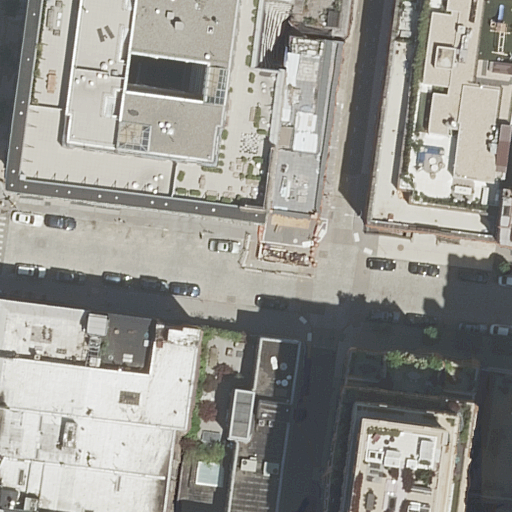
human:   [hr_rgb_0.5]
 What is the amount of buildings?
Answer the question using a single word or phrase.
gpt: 12

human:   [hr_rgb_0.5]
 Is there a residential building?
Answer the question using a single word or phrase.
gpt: yes

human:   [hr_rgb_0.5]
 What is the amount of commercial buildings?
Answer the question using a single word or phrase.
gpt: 0

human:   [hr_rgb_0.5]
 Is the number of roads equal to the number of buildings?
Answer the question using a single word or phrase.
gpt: no

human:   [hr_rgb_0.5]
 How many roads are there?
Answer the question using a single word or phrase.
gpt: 3

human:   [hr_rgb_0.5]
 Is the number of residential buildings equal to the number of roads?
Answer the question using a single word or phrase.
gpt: no

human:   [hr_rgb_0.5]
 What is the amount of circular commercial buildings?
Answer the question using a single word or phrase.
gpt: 0

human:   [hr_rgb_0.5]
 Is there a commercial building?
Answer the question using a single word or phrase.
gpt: no

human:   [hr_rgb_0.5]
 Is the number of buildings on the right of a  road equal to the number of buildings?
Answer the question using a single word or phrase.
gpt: no

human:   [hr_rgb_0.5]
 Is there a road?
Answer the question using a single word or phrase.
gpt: yes

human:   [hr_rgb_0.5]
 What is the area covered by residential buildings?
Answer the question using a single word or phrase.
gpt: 6715m2

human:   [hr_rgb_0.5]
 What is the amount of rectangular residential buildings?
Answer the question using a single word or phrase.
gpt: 8

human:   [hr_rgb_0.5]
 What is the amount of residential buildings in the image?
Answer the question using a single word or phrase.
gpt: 12

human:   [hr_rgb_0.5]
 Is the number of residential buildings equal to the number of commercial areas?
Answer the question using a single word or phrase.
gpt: no

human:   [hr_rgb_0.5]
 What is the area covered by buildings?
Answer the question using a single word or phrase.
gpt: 6715m2

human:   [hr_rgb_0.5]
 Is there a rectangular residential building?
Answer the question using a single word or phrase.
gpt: yes

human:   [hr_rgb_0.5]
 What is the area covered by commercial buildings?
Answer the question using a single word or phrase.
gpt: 0m2

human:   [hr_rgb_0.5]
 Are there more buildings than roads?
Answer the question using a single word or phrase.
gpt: yes

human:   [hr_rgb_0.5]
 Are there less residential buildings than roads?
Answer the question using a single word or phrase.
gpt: no

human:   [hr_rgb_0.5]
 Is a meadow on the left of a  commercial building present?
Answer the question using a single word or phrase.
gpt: no

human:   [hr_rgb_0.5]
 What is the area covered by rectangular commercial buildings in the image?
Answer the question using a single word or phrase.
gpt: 0m2

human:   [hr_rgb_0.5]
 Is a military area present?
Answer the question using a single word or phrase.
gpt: no

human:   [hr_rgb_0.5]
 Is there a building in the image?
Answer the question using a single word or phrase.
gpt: yes

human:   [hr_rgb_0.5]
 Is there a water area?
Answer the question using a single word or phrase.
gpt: no

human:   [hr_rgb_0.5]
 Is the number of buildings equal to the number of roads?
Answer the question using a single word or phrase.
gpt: no

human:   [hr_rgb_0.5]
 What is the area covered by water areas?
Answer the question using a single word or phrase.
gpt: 0m2

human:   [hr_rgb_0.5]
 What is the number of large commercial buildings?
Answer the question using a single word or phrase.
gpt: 0

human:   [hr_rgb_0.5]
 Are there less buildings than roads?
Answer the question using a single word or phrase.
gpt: no

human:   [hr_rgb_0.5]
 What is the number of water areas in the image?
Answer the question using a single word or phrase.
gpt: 0

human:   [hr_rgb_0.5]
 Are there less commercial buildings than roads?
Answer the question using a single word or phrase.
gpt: yes

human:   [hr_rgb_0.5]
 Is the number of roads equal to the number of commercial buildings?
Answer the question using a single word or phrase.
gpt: no

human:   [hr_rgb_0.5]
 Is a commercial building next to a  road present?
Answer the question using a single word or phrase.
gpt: no

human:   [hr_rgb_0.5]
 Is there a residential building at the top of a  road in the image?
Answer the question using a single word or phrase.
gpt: yes

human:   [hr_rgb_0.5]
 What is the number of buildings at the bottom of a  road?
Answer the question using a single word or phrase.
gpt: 7

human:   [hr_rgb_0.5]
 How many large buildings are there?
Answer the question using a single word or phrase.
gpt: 4

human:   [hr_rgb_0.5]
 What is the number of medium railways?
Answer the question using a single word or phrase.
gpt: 0

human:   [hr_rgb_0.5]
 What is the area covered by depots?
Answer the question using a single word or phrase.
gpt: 0m2

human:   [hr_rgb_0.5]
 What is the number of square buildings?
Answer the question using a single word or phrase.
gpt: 0

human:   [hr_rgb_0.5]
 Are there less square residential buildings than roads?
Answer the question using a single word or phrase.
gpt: yes

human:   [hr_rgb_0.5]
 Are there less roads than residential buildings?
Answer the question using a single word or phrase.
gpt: yes

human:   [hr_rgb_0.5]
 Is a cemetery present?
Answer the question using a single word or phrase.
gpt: no

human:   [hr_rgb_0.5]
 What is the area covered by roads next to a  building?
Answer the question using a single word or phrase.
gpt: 0m2

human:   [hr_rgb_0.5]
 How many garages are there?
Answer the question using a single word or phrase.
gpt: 0

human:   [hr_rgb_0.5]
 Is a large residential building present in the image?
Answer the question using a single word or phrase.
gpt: yes

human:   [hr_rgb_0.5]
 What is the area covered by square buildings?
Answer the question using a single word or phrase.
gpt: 0m2

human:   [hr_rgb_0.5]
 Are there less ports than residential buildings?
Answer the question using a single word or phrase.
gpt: yes

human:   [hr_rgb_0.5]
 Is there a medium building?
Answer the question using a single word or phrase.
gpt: yes

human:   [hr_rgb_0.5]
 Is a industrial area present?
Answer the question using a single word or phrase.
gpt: no

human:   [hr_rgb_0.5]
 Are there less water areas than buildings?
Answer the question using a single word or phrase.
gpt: yes

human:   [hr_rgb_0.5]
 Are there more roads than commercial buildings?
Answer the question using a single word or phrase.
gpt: yes

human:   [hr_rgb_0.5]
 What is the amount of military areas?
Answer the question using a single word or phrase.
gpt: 0

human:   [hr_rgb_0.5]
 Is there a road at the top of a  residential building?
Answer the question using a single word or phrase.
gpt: yes

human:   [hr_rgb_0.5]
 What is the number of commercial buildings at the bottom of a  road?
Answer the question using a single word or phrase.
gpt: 0

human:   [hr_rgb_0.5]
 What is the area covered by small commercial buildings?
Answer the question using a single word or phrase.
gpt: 0m2

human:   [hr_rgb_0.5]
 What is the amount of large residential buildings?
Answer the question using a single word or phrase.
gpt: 4

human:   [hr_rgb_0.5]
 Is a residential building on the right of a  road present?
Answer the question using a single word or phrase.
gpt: yes

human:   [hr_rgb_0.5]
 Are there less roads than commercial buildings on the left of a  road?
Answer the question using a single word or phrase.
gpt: no

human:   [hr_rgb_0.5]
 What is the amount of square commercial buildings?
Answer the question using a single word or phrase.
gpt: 0

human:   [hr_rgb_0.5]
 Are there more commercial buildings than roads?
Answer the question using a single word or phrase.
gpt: no

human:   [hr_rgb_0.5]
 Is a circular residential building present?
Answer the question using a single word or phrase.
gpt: no

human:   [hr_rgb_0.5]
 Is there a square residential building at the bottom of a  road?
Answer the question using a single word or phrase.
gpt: no

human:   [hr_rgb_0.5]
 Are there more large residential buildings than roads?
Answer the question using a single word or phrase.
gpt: yes

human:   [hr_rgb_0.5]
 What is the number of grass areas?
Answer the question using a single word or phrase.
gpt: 0

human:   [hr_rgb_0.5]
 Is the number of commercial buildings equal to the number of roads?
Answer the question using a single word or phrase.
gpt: no